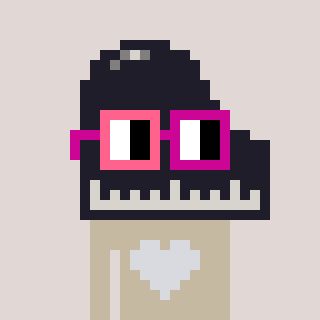
a pixel art character with square pink and red glasses, a piano-shaped head and a bege-colored body on a warm background